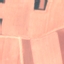
Land use / land cover class: AnnualCrop